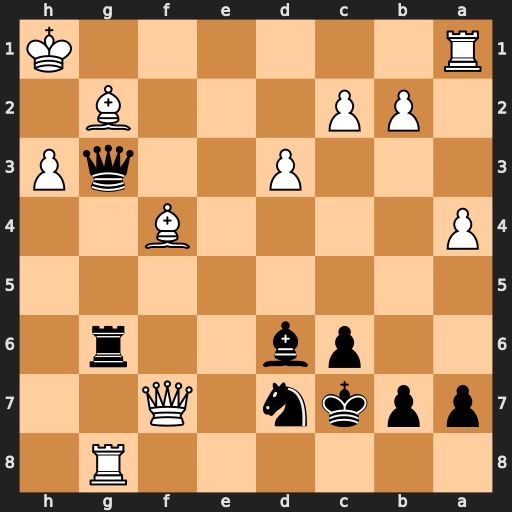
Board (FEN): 6R1/ppkn1Q2/2pb2r1/8/P4B2/3P2qP/1PP3B1/R6K
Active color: b
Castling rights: -
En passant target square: -
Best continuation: Qxg2#